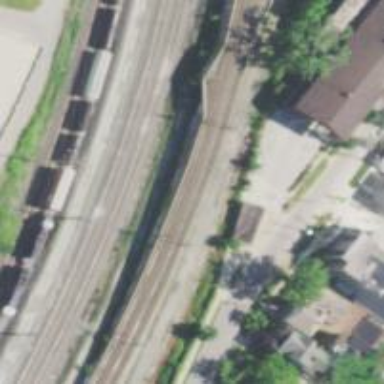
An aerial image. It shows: There is electrified contact line running along embankment.